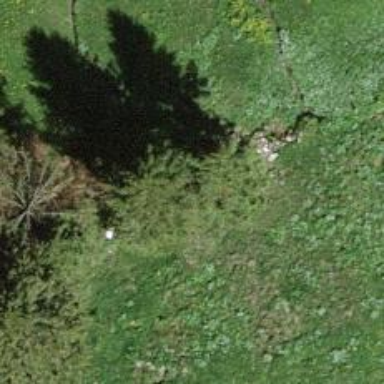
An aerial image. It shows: Needle-leaved tree in natural setting.